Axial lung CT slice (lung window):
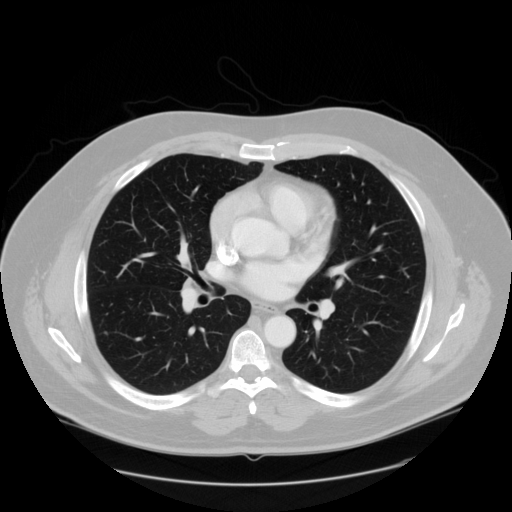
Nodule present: no